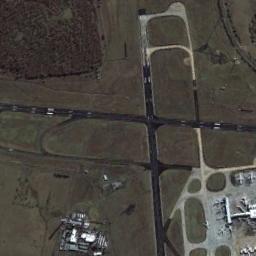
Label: airport